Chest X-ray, PA view. Patient: 49 years old, sex M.
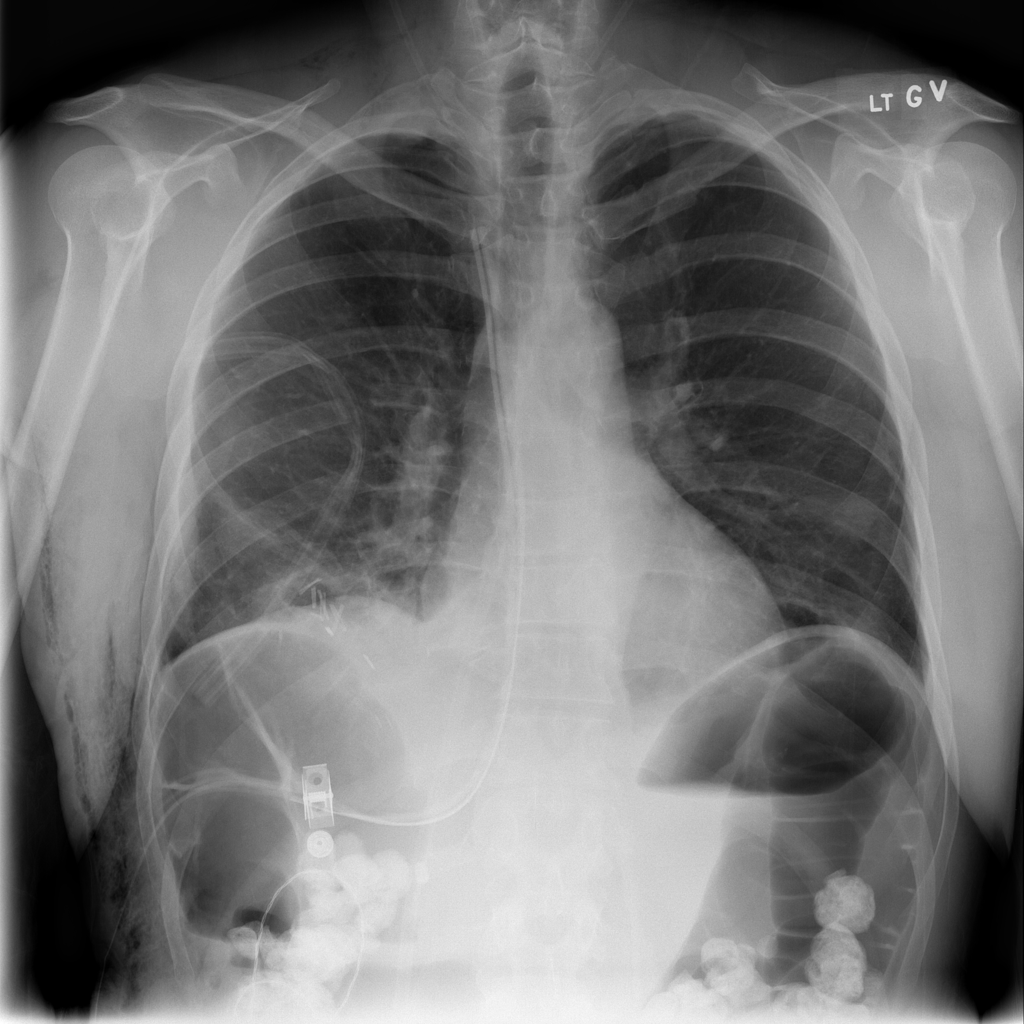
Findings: Atelectasis, Effusion, Pneumothorax